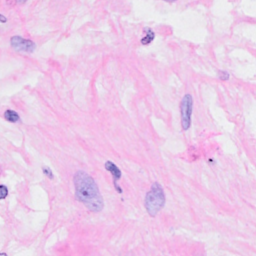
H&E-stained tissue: Breast